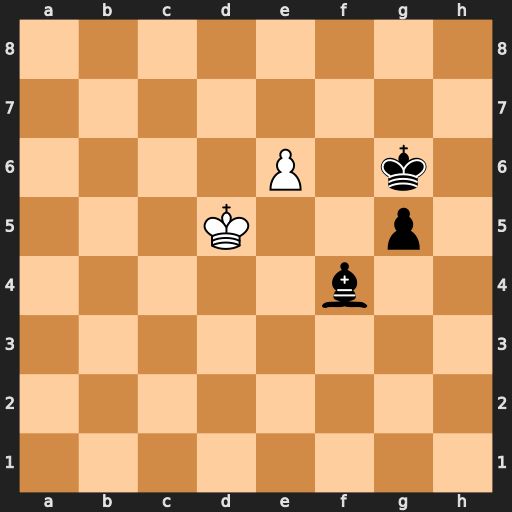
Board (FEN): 8/8/4P1k1/3K2p1/5b2/8/8/8
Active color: w
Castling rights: -
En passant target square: -
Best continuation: Kc6 Kf6 Kd7 g4 e7 g3 e8=Q